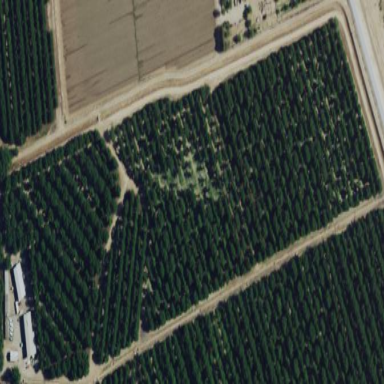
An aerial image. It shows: Orchard.